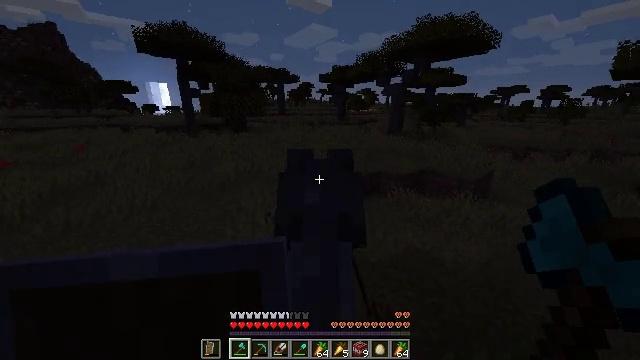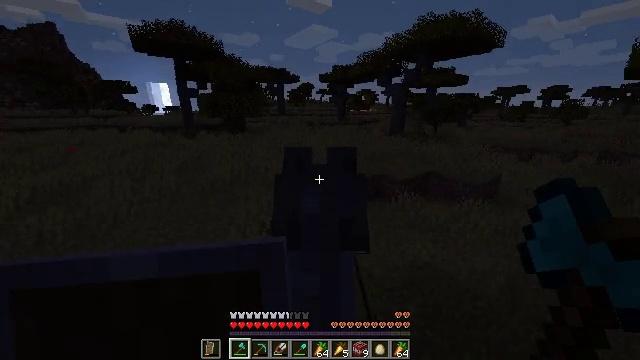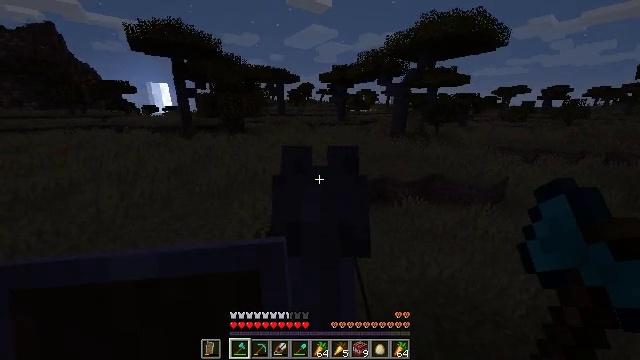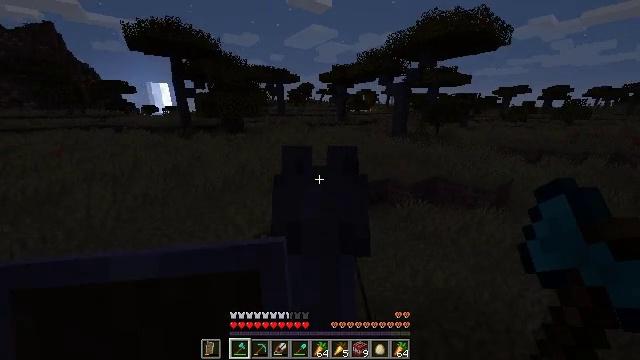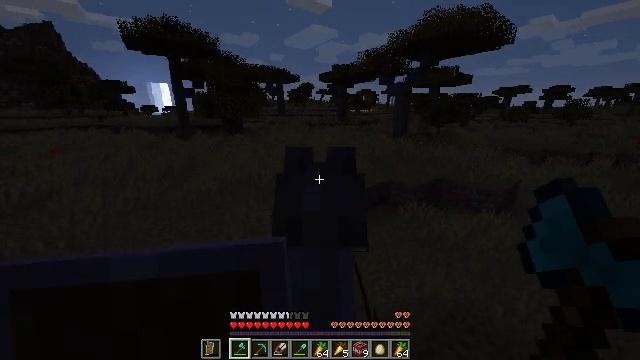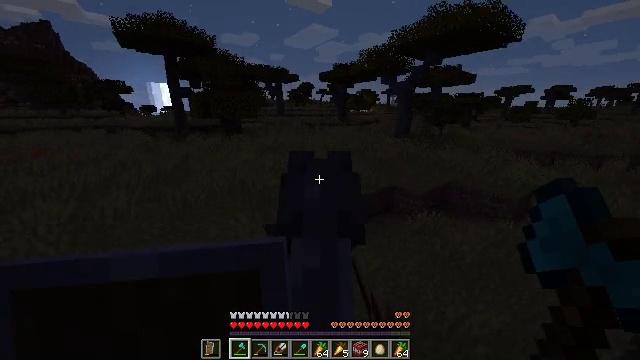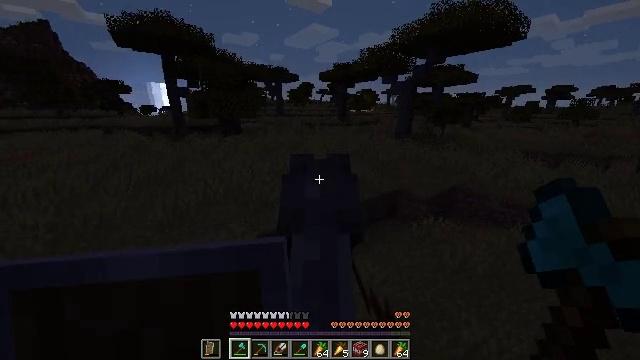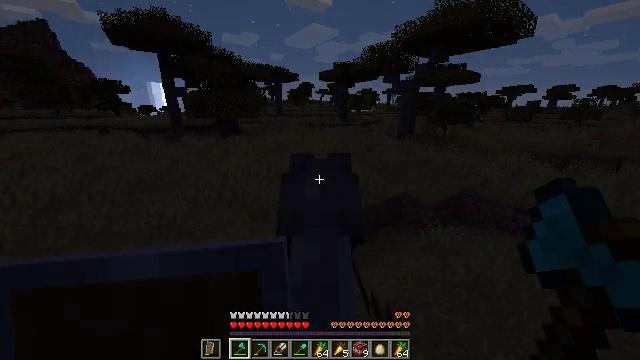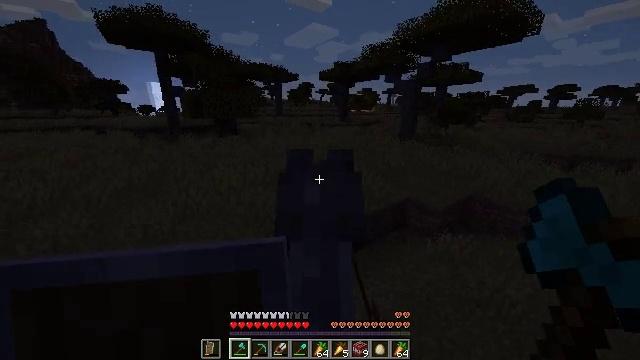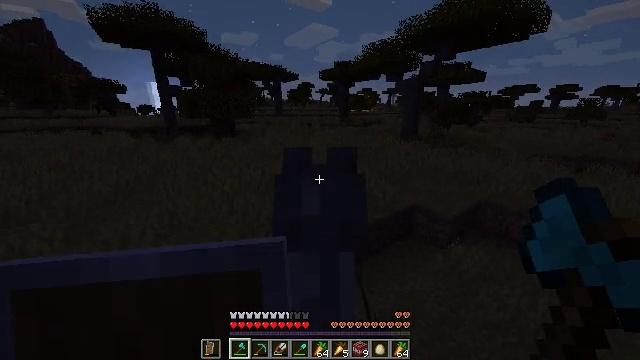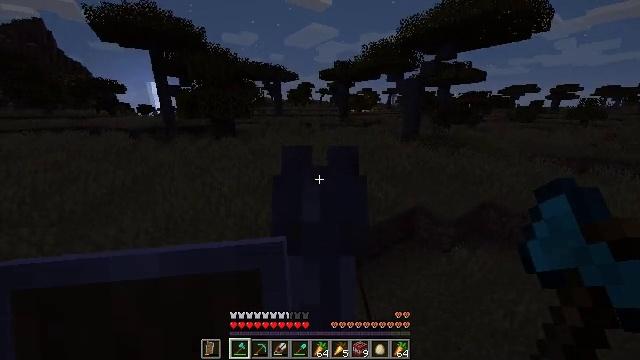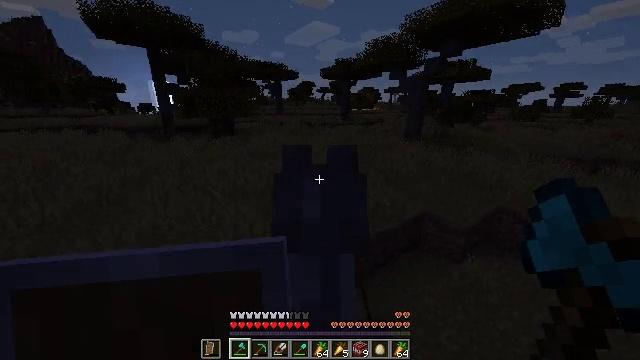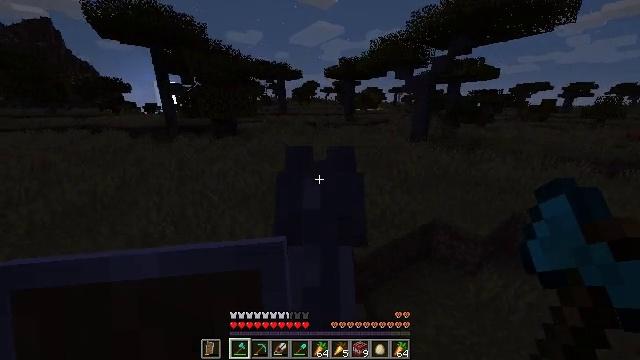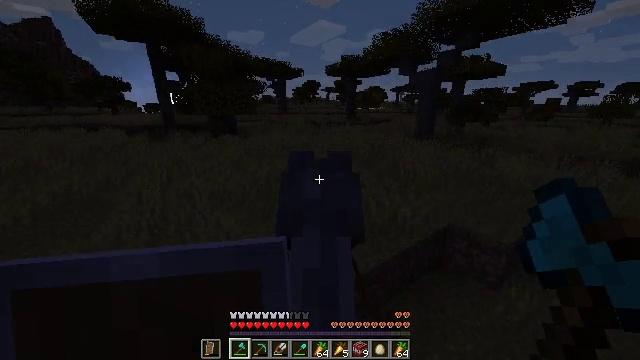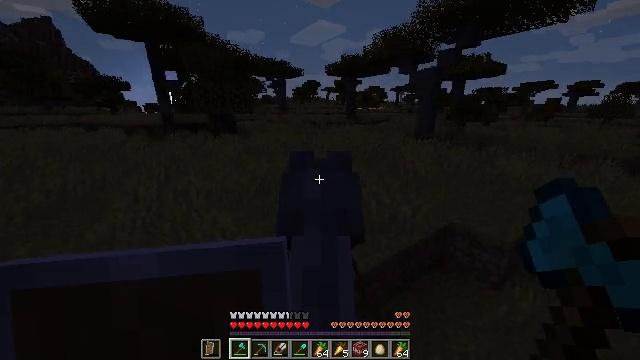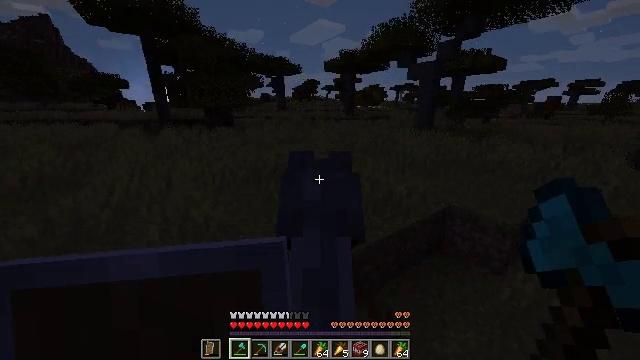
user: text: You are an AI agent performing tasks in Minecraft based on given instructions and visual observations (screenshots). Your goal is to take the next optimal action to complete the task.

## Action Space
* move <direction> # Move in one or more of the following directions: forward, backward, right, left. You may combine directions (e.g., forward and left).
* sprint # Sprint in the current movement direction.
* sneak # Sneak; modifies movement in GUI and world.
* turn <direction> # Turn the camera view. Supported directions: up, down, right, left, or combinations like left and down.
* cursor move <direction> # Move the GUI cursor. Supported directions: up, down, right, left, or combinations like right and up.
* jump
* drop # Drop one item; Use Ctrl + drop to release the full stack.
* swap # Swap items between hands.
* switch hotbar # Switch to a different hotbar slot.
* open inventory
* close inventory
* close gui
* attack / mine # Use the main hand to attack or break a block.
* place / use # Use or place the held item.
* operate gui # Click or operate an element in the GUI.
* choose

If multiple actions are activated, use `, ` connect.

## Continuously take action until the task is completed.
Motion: motion action
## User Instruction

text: Clear the fire from the area.
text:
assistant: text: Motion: move forward, sprint
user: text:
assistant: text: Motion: move forward, sprint
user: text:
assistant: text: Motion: move forward, sprint
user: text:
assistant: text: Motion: move forward, sprint
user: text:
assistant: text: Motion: move forward, sprint
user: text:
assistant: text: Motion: move forward, sprint
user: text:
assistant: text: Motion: move forward, sprint
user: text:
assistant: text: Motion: move forward, sprint
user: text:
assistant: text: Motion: move forward, sprint
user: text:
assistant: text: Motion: move forward, sprint
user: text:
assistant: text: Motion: move forward, sprint, turn left
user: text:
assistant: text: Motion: move forward, sprint
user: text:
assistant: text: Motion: move forward, sprint
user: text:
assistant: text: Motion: move forward, sprint
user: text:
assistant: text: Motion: move forward, sprint
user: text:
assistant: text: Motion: move forward, sprint
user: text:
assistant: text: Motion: move forward, sprint
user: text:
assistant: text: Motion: move forward, sprint
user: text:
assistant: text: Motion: move forward, sprint, turn right and up
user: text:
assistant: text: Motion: move forward, sprint, turn right and up
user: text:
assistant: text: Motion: move forward, sprint
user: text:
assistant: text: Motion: move forward, sprint
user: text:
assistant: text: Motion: move forward, sprint
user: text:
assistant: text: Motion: move forward, sprint
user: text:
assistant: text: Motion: move forward, sprint, turn right
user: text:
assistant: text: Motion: move forward, sprint
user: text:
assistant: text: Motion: move forward, sprint
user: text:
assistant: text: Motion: move forward, sprint, turn right
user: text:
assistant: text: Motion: move forward, sprint, turn right
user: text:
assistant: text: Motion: move forward, sprint